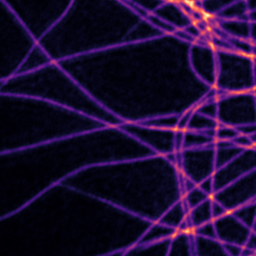
Label: Super-resolution Microtubules image